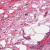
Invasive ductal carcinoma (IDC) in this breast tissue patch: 0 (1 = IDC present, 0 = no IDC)